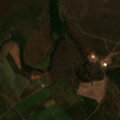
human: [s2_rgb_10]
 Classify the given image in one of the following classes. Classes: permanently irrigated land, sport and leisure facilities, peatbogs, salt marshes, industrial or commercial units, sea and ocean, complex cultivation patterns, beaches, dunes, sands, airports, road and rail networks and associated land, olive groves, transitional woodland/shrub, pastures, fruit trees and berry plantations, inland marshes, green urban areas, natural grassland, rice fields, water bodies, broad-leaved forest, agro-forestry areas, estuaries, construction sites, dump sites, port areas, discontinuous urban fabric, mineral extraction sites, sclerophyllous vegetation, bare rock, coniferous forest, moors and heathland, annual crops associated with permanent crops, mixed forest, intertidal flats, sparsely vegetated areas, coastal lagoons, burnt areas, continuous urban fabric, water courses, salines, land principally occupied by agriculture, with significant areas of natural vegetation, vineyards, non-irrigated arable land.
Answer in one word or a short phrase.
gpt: continuous urban fabric